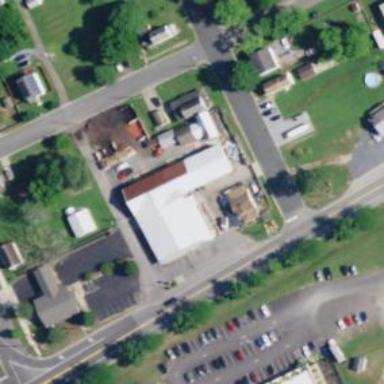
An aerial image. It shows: Hardware shop located inside building.